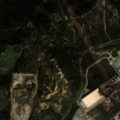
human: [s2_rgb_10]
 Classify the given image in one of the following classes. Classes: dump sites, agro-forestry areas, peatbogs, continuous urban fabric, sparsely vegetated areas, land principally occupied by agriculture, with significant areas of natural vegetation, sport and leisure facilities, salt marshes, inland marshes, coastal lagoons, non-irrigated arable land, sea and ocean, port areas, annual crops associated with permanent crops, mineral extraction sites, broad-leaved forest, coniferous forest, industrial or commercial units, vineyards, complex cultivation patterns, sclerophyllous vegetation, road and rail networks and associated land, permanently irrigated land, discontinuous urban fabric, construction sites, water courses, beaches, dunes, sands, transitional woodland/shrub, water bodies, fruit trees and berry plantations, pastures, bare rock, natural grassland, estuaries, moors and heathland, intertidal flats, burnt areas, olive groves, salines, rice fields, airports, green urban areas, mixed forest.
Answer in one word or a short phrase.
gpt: industrial or commercial units, mineral extraction sites, broad-leaved forest, mixed forest, transitional woodland/shrub